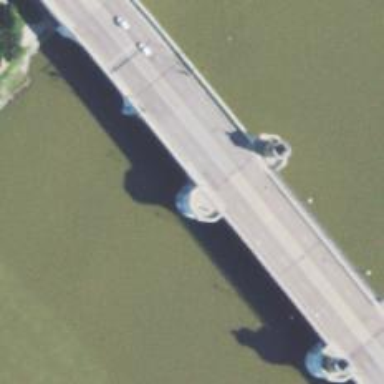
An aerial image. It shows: Footway on bridge.